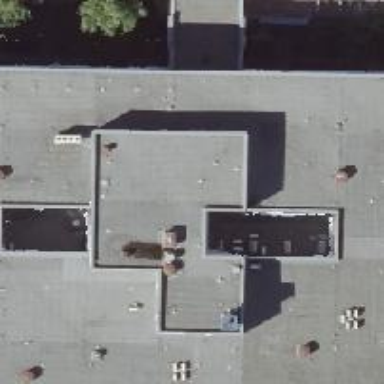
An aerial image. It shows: Healthcare clinic.